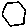
Label: hexagon